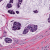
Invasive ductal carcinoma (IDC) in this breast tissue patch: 0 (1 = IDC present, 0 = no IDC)